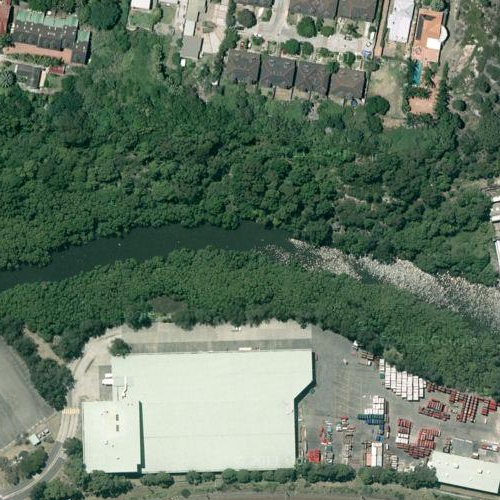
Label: sydney